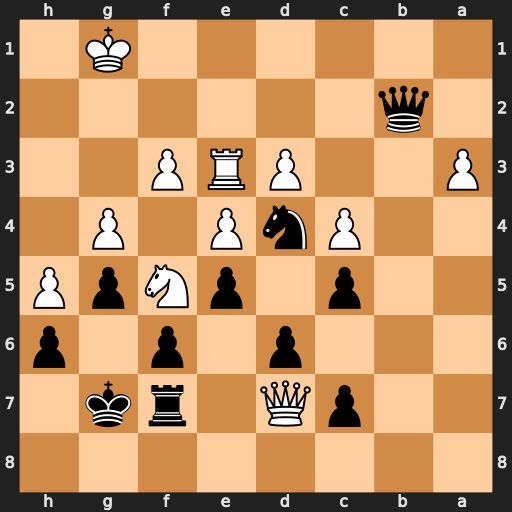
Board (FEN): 8/2pQ1rk1/3p1p1p/2p1pNpP/2PnP1P1/P2PRP2/1q6/6K1
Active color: b
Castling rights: -
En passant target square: -
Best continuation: Nxf5 Qxf5 Qd2 Qg6+ Kf8